Question: I am trying out askeet tutorial for using symfony 1.1.9.
So far it has been fine except for the sytlesheet is not loading, please have a look at the attached image.
The page should look something like <URL>. Maybe this is a simple tweak and I will appreciate any hint in the right direction.

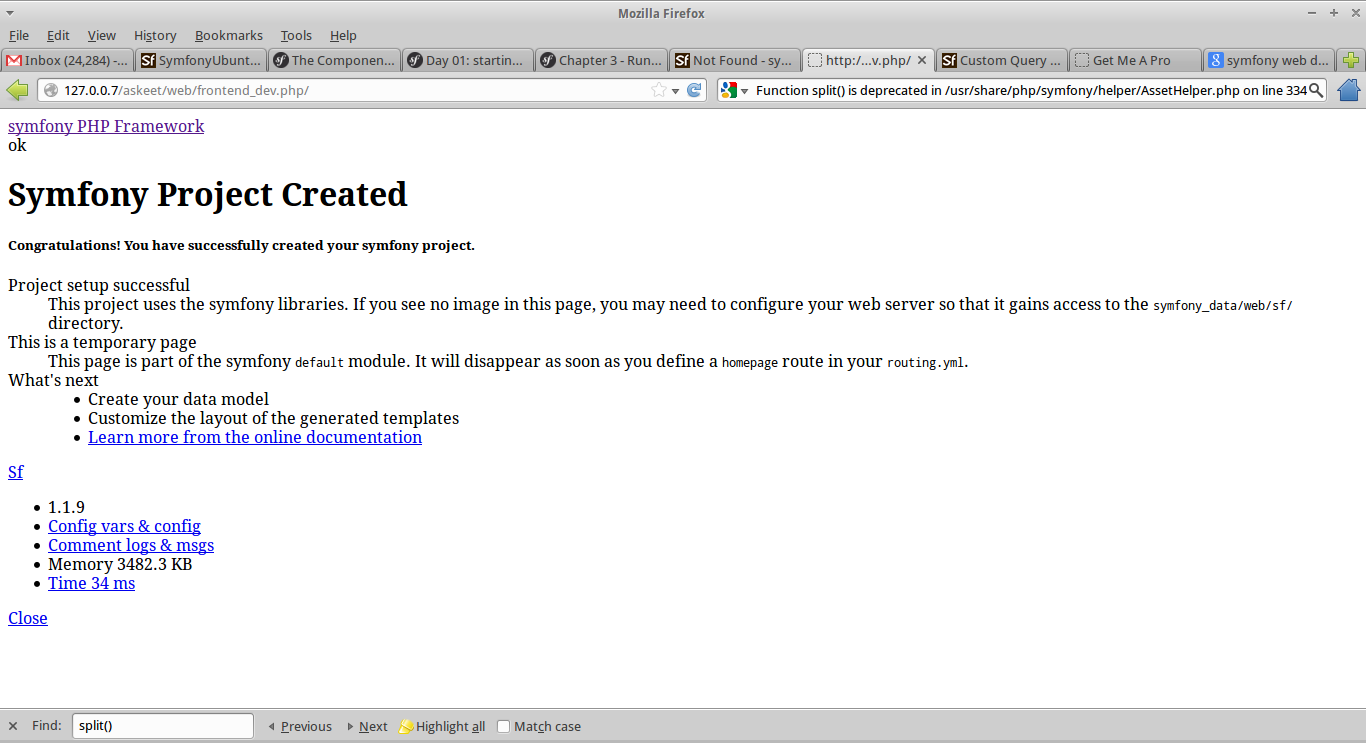
Answer: , if you have to choose symfony, right now, for a new development, you should better consider using the <URL> which is the last one and the most up to date.
---
My guess is that your forgot to define the '/sf' alias inside your Apache configuration.
Your vhost must look like this one:
'''
<VirtualHost 127.0.0.7:80>
DocumentRoot "/home/sfprojects/jobeet/web"
DirectoryIndex index.php
<Directory "/home/sfprojects/jobeet/web">
AllowOverride All
Allow from All
</Directory>
Alias /sf /home/sfprojects/jobeet/lib/vendor/symfony/data/web/sf
<Directory "/home/sfprojects/jobeet/lib/vendor/symfony/data/web/sf">
AllowOverride All
Allow from All
</Directory>
</VirtualHost>
'''
<URL>
See the '/sf' alias? It goes directly to the asset folder of symfony wich will display default image, js and css for common page (the one you tried to load), toolbar, 404, etc ..